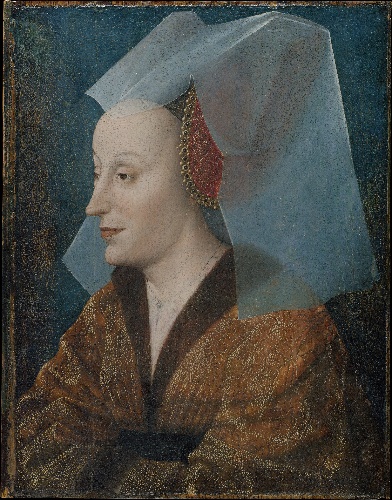
Title: Portrait of a Noblewoman, Probably Isabella of Portugal (1397–1472)
Artist: Netherlandish Painter
Artist bio: early 16th century
Object type: Painting
Classification: Paintings
Medium: Oil on wood
Dimensions: Overall 13 5/8 x 10 5/8 in. (34.6 x 27 cm), with added strips of 1/8 in. (0.3 cm) at each side
Department: European Paintings
Credit line: Bequest of Mary Stillman Harkness, 1950
Accession year: 1950
Repository: Metropolitan Museum of Art, New York, NY
Tags: Portraits|Women